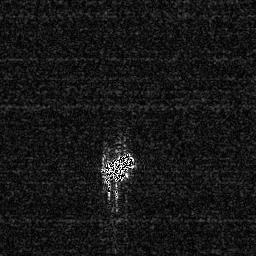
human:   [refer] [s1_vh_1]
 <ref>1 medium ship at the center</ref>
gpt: <box>[[37, 58, 52, 72, 0]]</box>